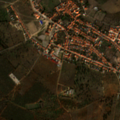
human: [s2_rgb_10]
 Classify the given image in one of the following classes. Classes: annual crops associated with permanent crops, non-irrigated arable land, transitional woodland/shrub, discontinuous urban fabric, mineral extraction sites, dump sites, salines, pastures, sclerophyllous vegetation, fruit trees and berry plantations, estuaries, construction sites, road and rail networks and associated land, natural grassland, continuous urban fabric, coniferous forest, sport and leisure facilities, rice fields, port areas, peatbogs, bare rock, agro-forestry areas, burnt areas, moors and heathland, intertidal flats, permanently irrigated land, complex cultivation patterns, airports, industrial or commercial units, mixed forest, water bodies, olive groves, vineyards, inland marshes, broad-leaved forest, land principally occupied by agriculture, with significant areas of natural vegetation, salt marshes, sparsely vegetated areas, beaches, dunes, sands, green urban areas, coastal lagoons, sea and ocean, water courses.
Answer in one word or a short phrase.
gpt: discontinuous urban fabric, olive groves, land principally occupied by agriculture, with significant areas of natural vegetation